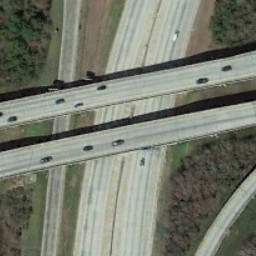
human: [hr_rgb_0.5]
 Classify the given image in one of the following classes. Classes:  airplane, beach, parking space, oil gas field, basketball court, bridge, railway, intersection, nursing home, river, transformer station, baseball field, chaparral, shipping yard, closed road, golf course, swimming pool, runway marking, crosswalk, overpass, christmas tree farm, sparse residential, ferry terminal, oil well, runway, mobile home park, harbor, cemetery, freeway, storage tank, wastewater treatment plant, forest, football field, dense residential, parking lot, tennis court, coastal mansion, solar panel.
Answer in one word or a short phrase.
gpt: overpass